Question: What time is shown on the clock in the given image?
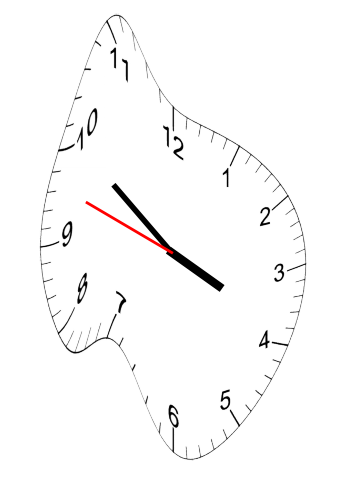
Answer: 03:50:48